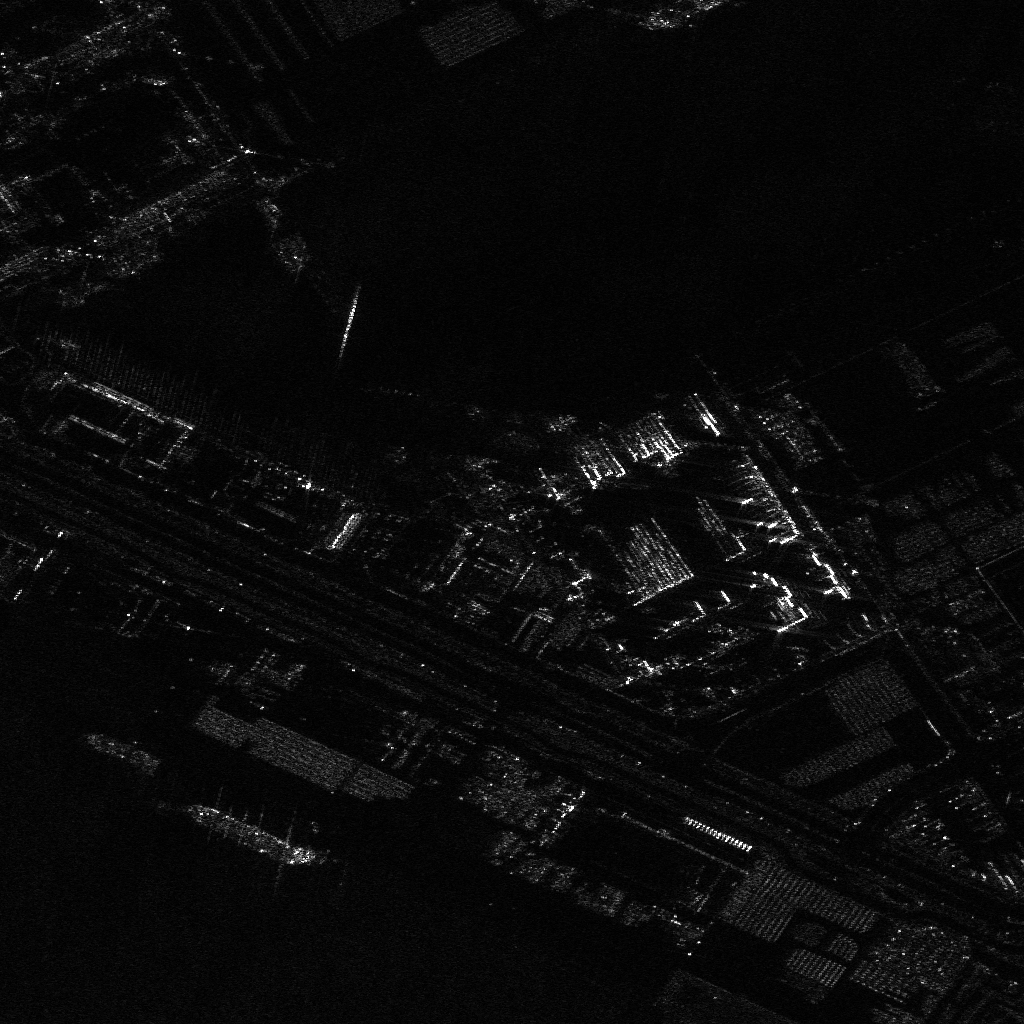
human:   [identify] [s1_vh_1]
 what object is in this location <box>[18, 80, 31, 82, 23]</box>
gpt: <ref>1 small ore-oil at the bottom left</ref>

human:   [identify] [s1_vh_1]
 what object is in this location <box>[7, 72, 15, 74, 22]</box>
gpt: <ref>1 large container at the bottom left</ref>